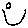
Label: smiley face